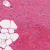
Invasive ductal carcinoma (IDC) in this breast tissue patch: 0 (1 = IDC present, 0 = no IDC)